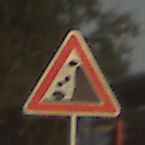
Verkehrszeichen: SteinschlagRechts
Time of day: SunriseSunset
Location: Outdoor (Suburban)
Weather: Clear
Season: NotSpecified
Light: Natural